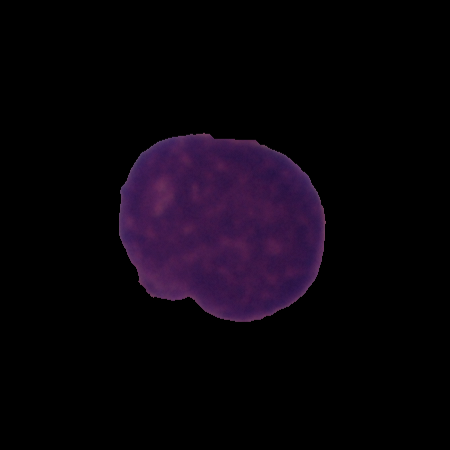
Label: cancer